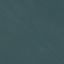
Land use / land cover: SeaLake